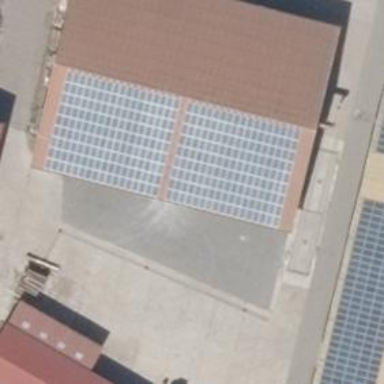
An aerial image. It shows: Solar photovoltaic panel generator producing electricity in small installation.